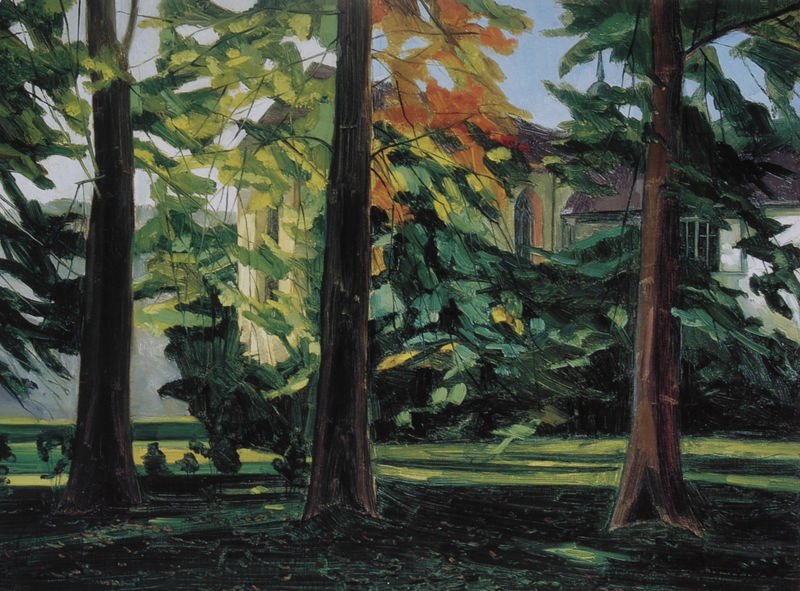
Titel: Stift Neuburg hinter Bäumen
Künstler: Heinrich Wilhelm Trübner
Standort: Heidelberg
Institution: Kurpfälzisches Museum der Stadt Heidelberg
Schlagwörter: baum, berg, blau, blätter, dunkel, gemälde, himmel, laub, schatten, aquarell, baumstämme, bäume, gelb, grün, impressionismus, kirchturm, landschaft, ocker, äste, braun, fenster, grau, hintergrund, licht, orange, weiss, dach, gebäude, gras, haus, park, rot, wiese, expressionismus, malerei, spitze, bild, öl, baumstamm, häuser, natur, stamm, zweige, kirche, sonne, drei, blatt, wald, turm, turmspitze, garten, ansicht, berge, gebirge, hecke, herbst, tannen, stämme, bögen, kloster, wurzel, moos, lichtung, laubbaum, villa, kiefer, gotisch, lanschaft, geäst, rinde, verborgen, hau, moss, lirche, maßwerk, ro